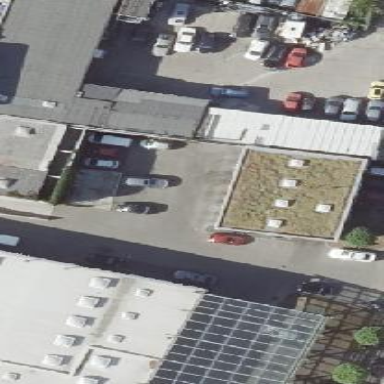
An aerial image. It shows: Building with flat roof.